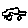
Label: car